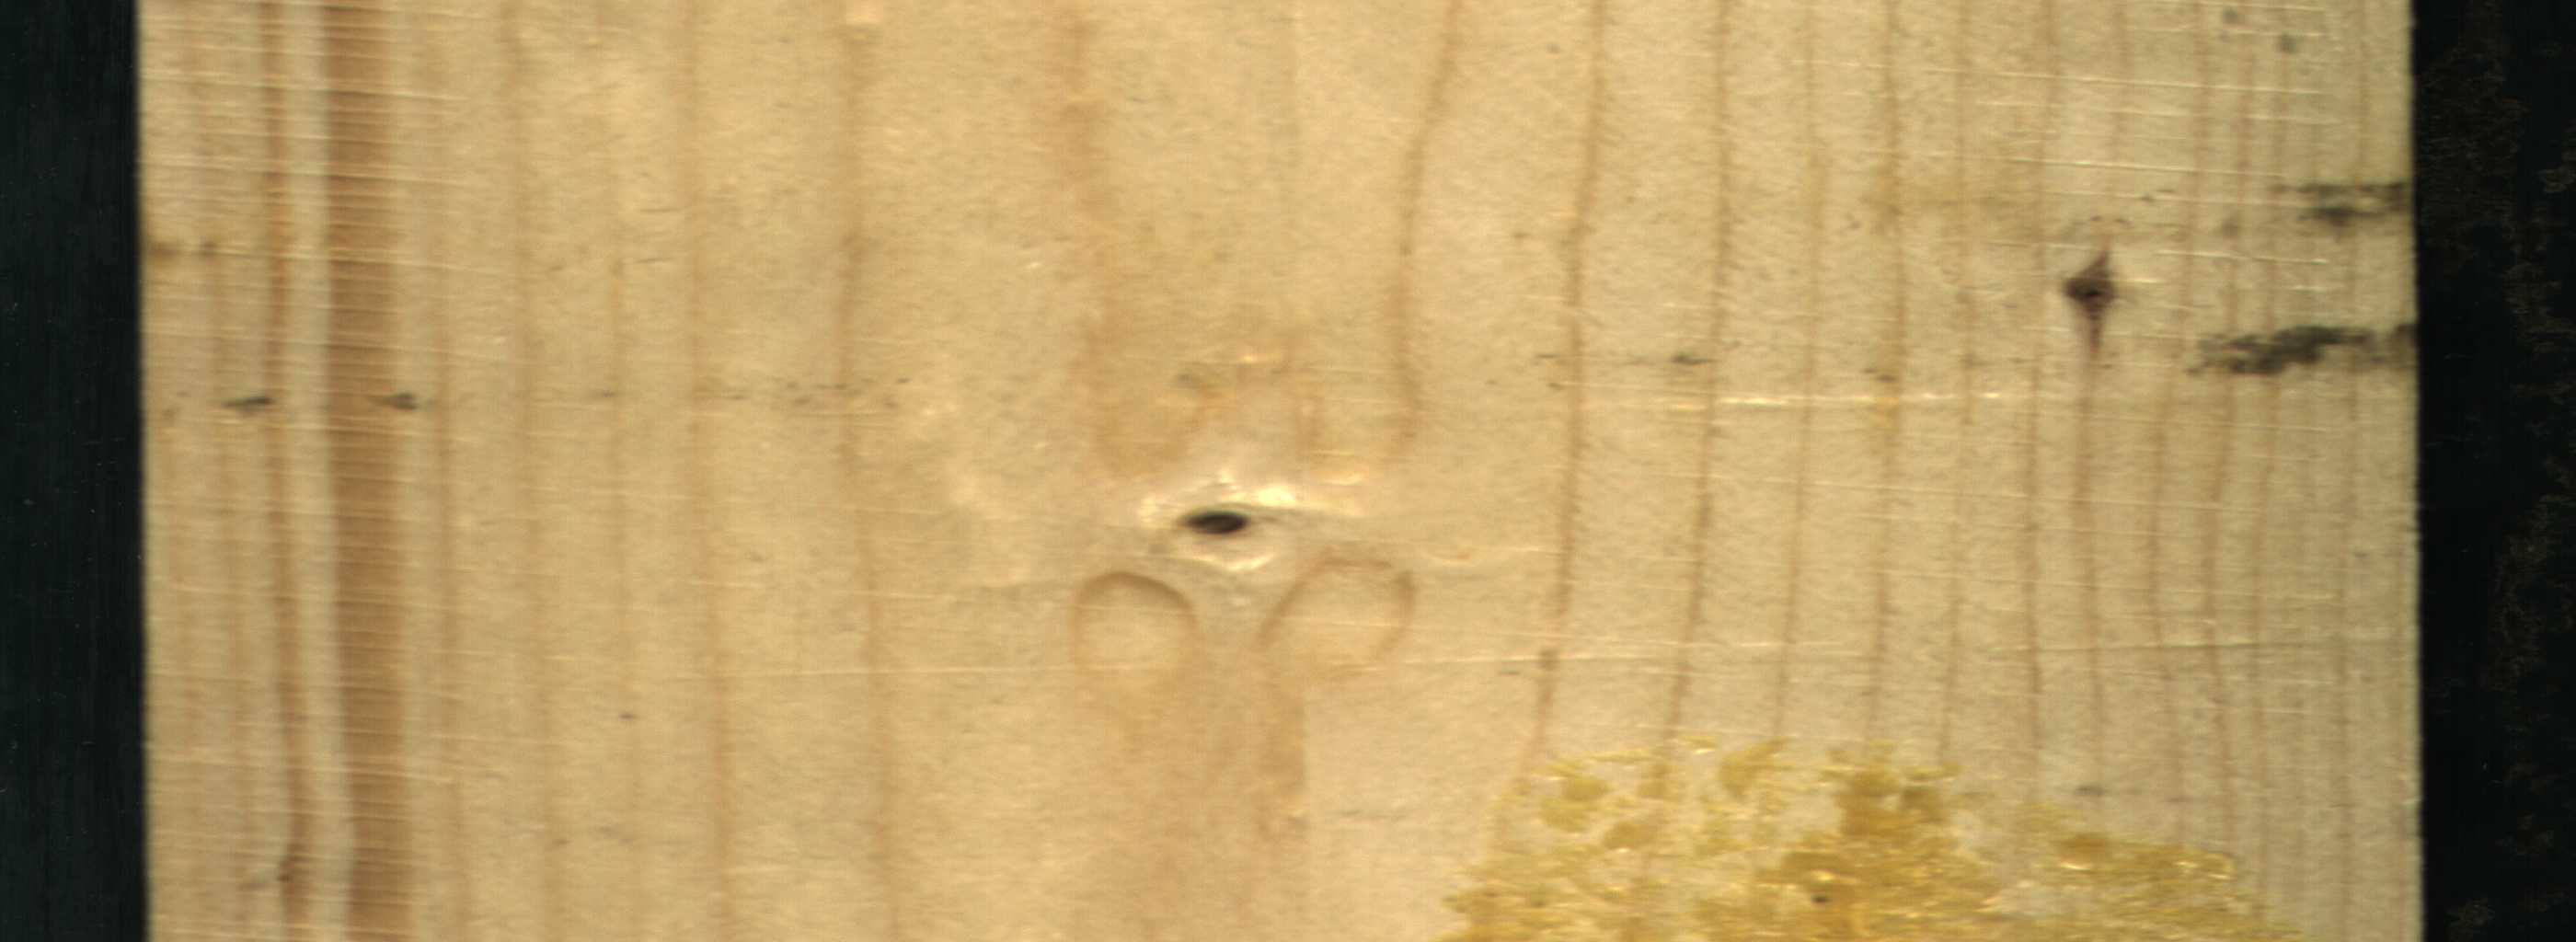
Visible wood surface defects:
resin
Dead_Knot
Dead_Knot